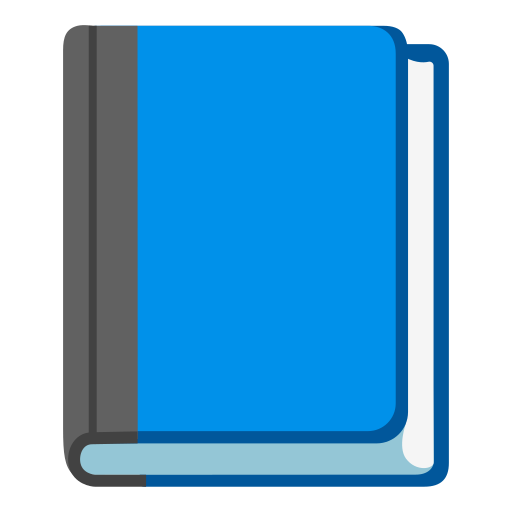
Emoji: 📘